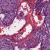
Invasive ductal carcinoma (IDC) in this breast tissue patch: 0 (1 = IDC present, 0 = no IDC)